Question: I am running SOLR, everything was fine but today suddenly i start getting following error.
java.lang.RuntimeException: java.lang.IndexOutOfBoundsException: Index: 74, Size: 38 at org.apache.solr.core.SolrCore.getSearcher(SolrCore.java:1103) at org.apache.solr.core.SolrCore.

Can someone please help me fix this? We are running SOLR for many live sites. But search is down at the moment for all the sites.
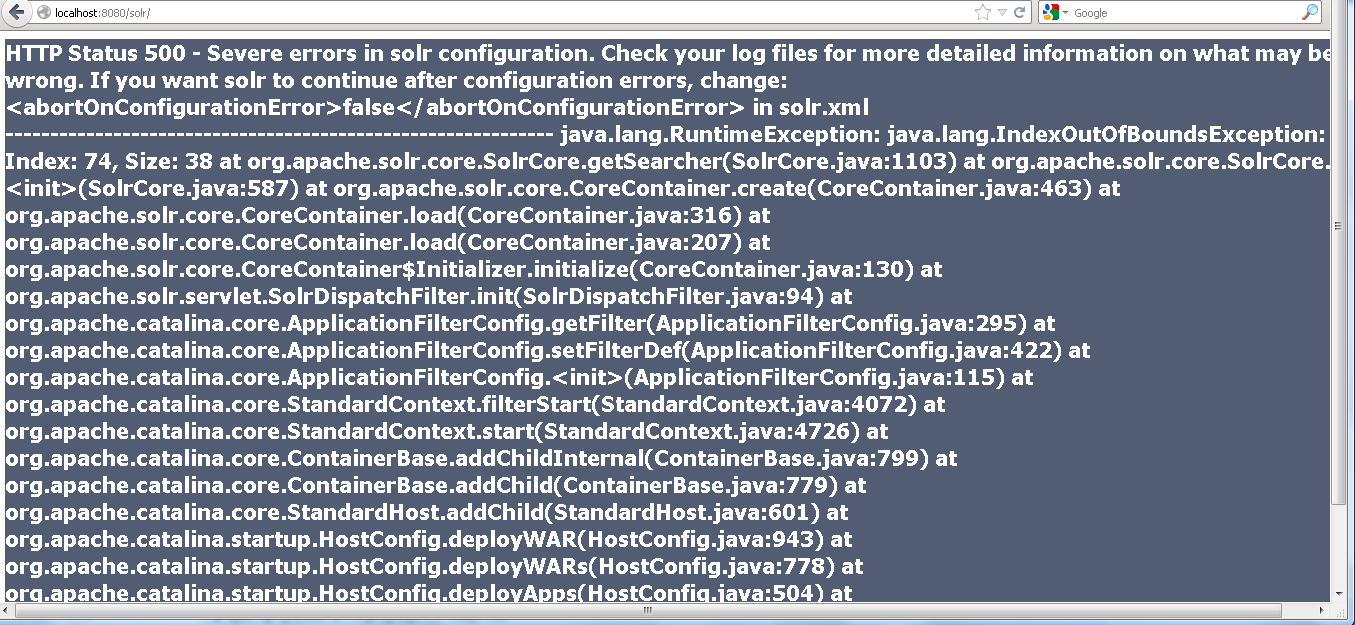
Answer: My indexing was corrupted, i re-indexed and the problem is solved.